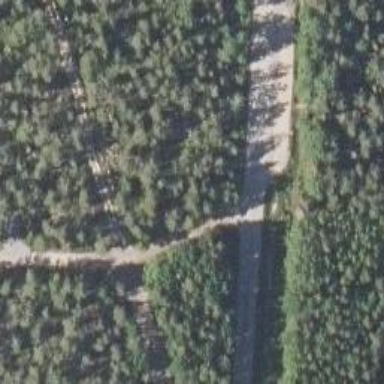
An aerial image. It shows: Track road with excellent visibility.